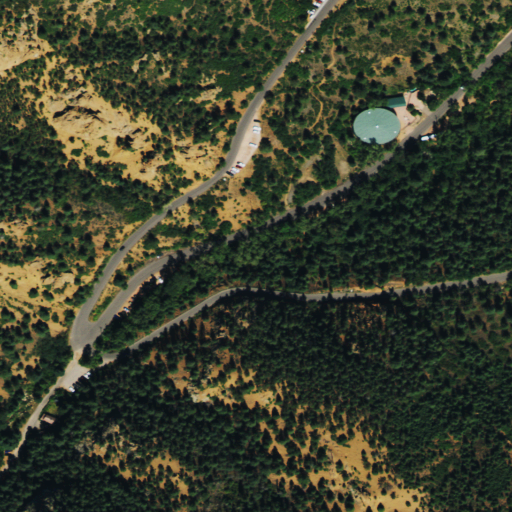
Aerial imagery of valley in Colorado named Bear Canyon containing evergreen forest, open development, shrub, deciduous forest, low intensity development, mixed forest, and medium intensity development